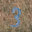
Label: 3